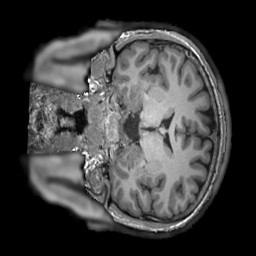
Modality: T1w
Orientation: coronal
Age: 27
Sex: male
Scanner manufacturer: siemens
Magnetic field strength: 3 T
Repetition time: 2.3 s
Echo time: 0.00232 s